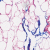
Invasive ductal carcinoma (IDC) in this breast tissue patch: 0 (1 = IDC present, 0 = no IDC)